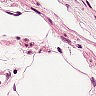
Metastatic tissue present: no